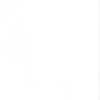
Label: dusty